Field crop: maize
Growth stage: 2
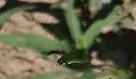
Species: maize